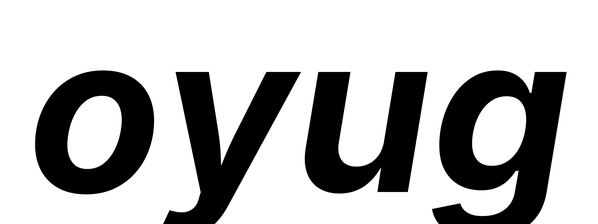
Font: Inter-Italic_Bold_Italic